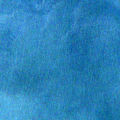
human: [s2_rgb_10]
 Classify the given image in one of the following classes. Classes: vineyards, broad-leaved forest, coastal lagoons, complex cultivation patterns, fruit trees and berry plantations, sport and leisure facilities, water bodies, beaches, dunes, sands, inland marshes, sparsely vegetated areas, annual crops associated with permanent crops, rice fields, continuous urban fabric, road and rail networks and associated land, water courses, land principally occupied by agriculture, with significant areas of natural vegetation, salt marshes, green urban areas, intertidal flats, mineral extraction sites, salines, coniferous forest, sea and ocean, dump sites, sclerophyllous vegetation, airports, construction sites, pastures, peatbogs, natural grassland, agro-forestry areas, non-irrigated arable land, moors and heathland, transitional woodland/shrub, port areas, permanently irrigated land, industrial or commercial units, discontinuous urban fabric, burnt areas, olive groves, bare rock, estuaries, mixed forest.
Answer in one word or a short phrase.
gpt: sea and ocean